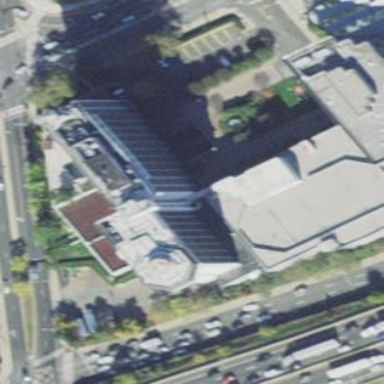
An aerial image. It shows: Part of building is shown in the image.